Interaction volume radius: 10 \u00c5
Interaction volume height: 30 \u00c5
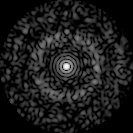
Disorder parameter: 0.84